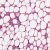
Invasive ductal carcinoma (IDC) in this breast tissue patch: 0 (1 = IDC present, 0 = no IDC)